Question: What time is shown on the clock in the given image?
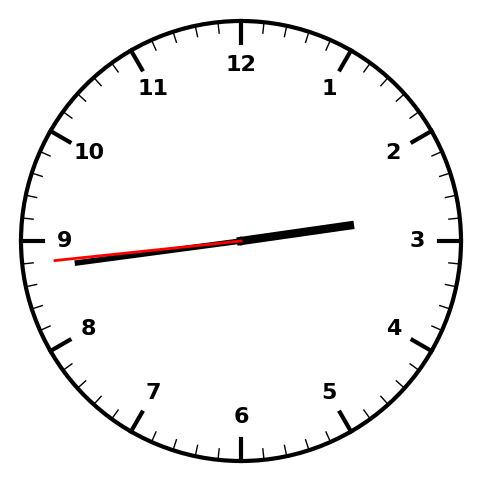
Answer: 02:43:44